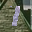
Label: 1